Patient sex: F
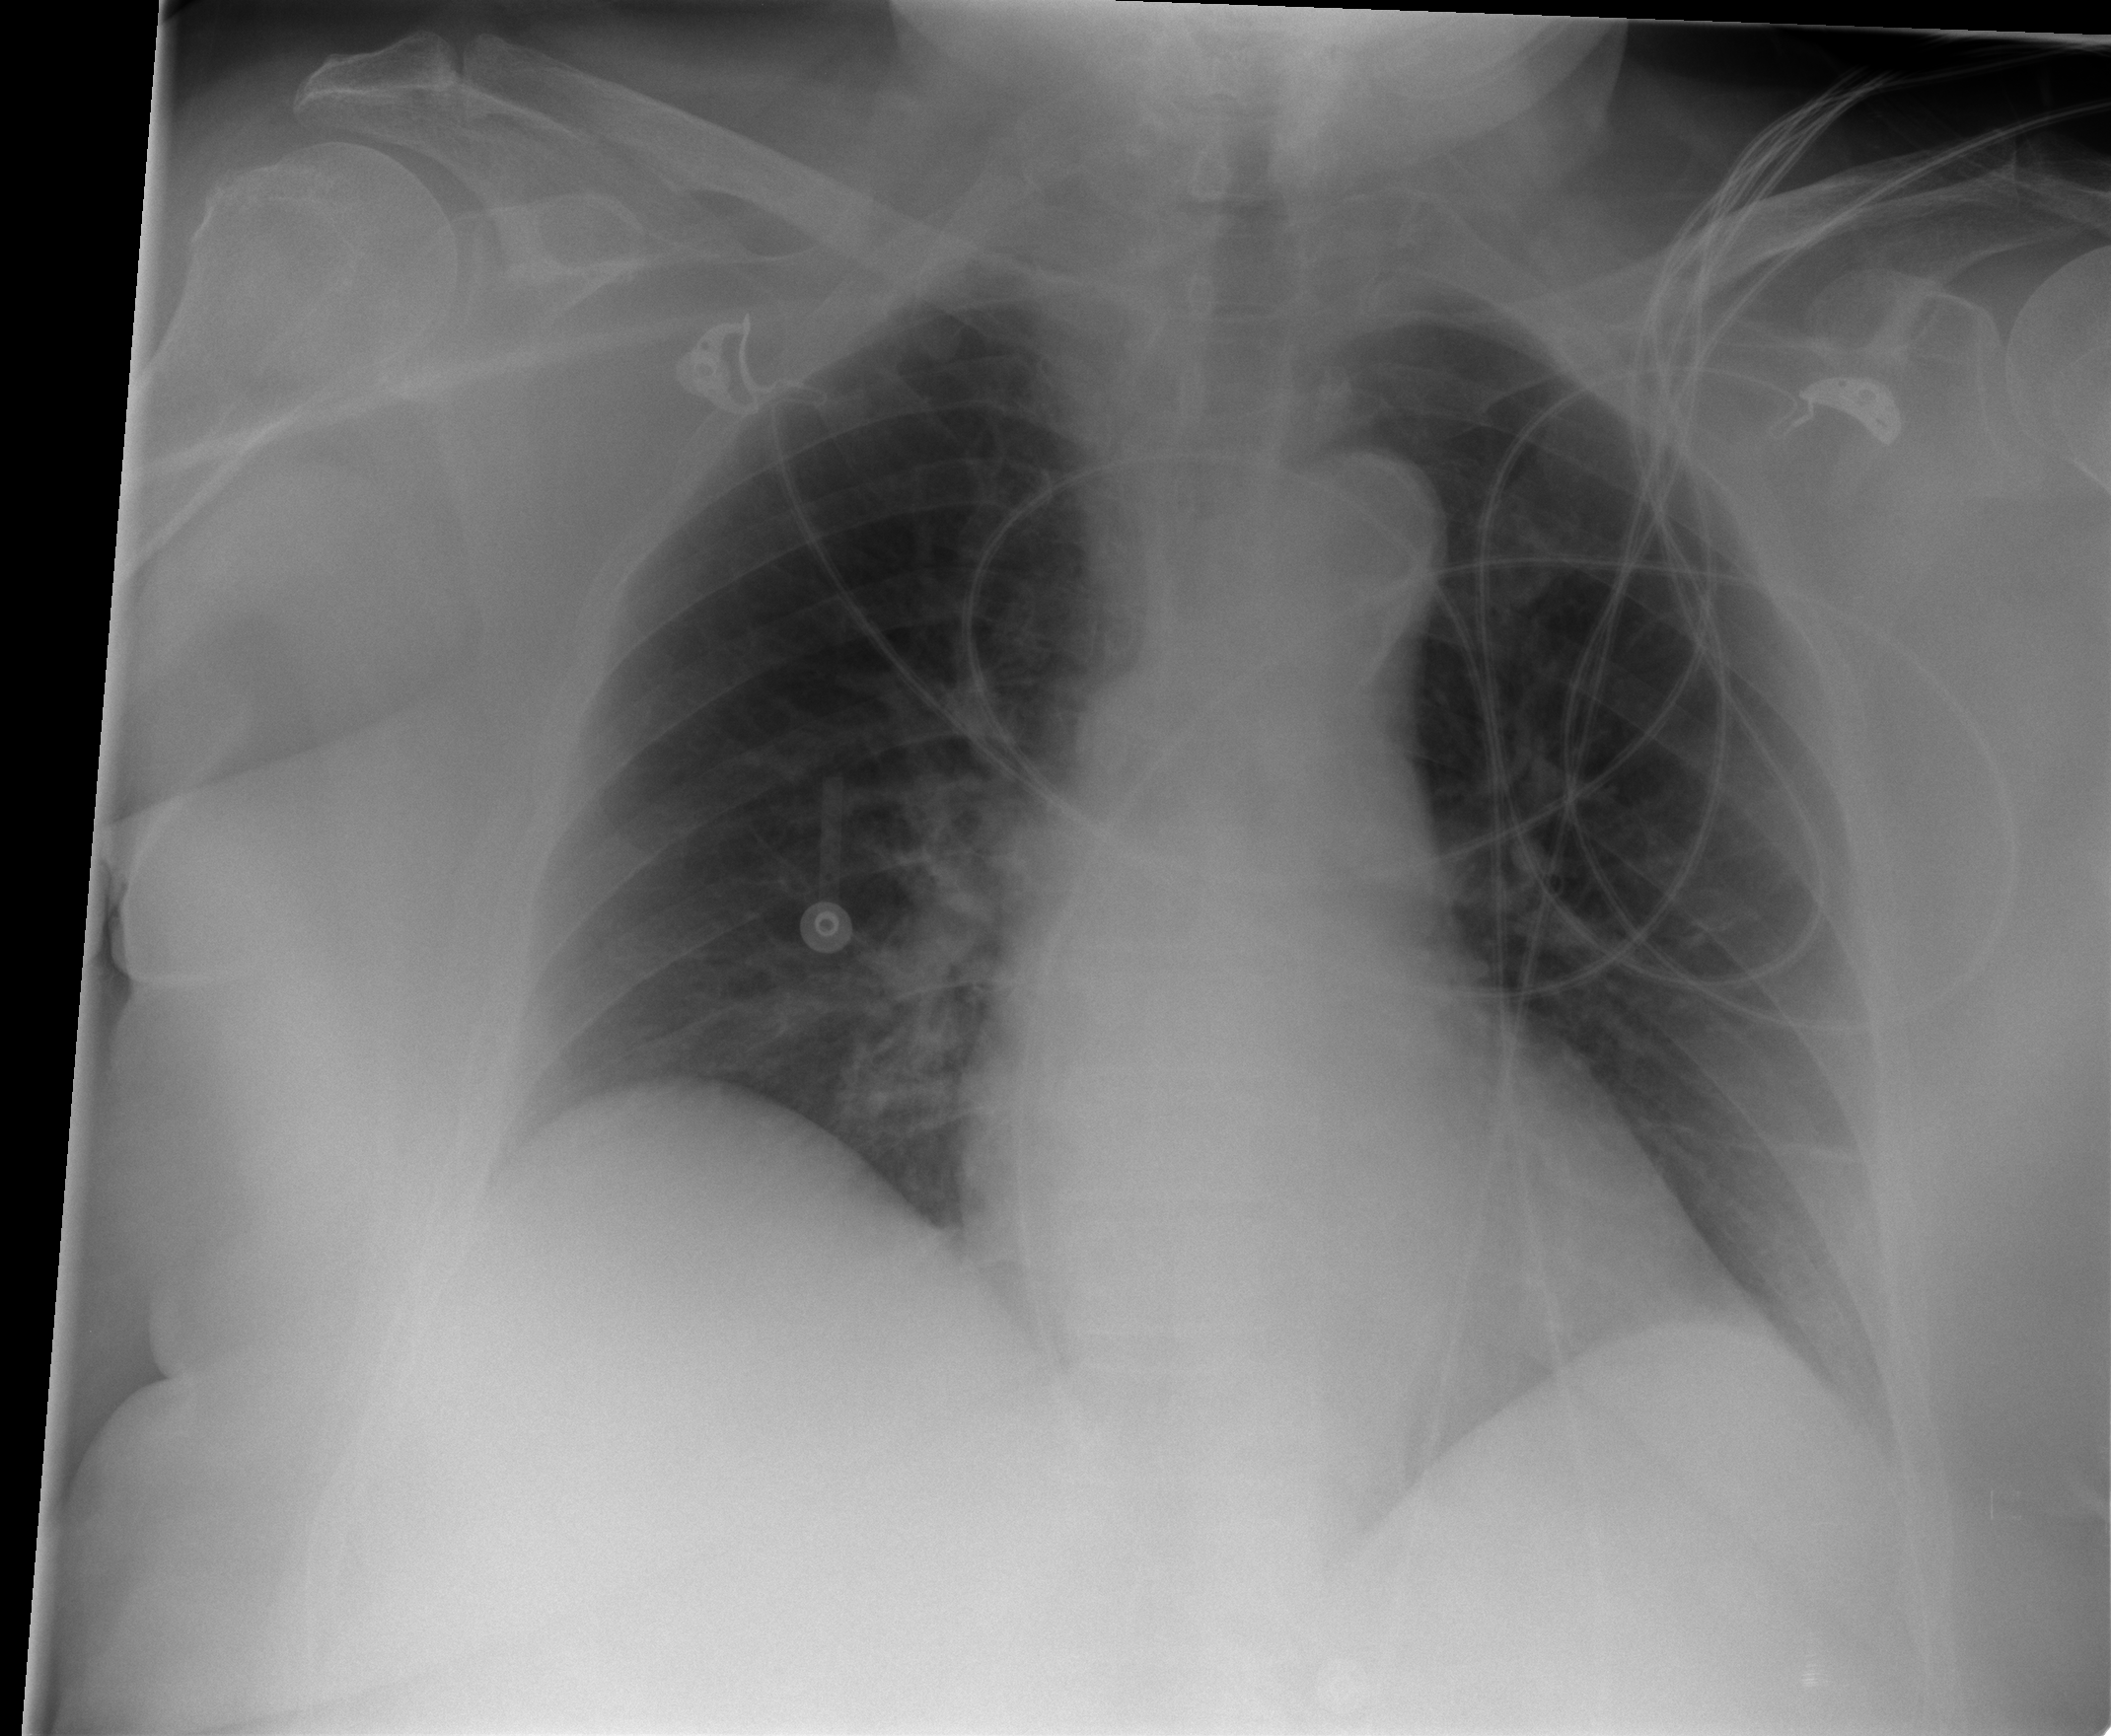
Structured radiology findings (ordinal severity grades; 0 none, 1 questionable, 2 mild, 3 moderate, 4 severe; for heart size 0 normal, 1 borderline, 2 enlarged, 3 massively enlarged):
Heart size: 0
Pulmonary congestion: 0
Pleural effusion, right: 0
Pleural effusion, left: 0
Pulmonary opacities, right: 0
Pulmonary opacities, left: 0
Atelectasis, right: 0
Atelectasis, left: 2